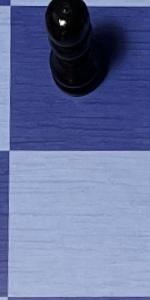
Label: Empty